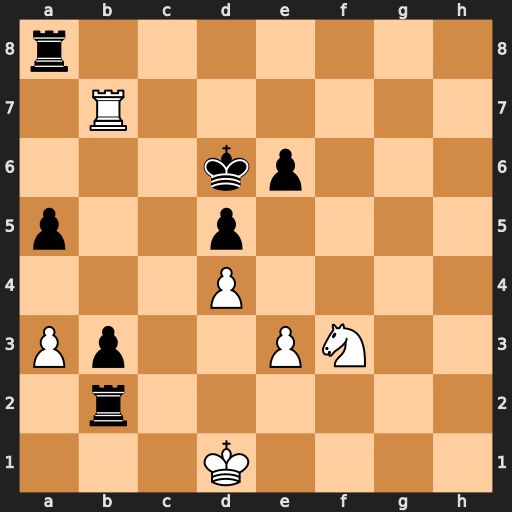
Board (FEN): r7/1R6/3kp3/p2p4/3P4/Pp2PN2/1r6/3K4
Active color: w
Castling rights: -
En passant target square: -
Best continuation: Ne5 Rd8 Nf7+ Kc6 Nxd8+